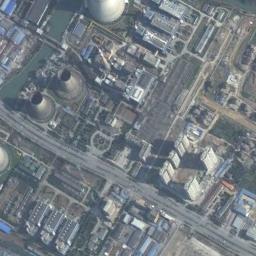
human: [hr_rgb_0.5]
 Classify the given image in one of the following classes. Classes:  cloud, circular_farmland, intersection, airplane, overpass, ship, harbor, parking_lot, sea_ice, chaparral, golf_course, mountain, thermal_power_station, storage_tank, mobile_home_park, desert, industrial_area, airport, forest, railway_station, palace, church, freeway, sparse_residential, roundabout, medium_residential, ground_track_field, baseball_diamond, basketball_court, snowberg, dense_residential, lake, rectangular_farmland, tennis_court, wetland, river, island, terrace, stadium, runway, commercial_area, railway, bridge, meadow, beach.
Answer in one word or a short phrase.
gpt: thermal_power_station